Question: I'm attempting to finalize on of the pages that I am fixing for a client, and it seems that one of the div's within the page that I am attempting to add padding to won't work for vertical padding. I checked the element using chrome's dev tools, and it stated the element had "NaN x NaN" for dimensions.

The element is clearly being displayed, but I cannot add padding to it as a result. To see what I am talking about, <URL> and look at '.accordion-heading > .accordion-toggle'. It's a bit frustrating because it's preventing me from finishing this tiny bit of the page. How can an element have supposedly no dimensions, and how can I fix it? I've tried adding manual width and height, to no avail.
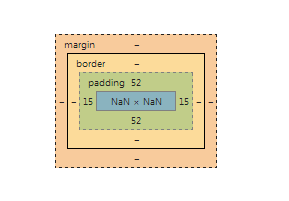
Answer: This is because it's an 'inline' element. Change its display to 'inline-block' and you'll be able to add padding.
'''
a.accordion-toggle {
display:inline-block;
}
'''